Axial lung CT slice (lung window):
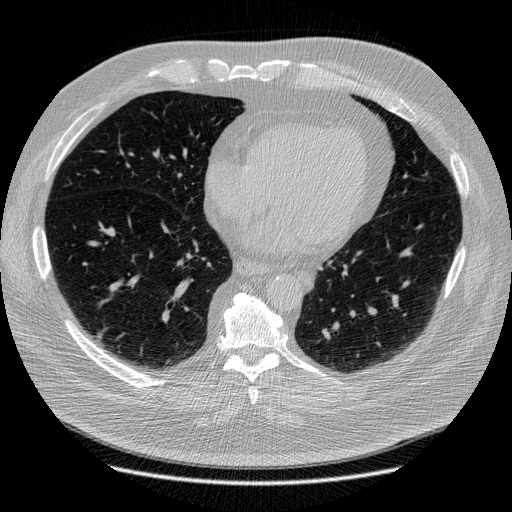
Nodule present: no